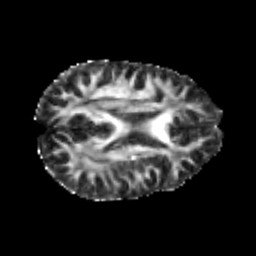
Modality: FA
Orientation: axial
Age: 22
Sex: male
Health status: healthy
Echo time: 0.074 s